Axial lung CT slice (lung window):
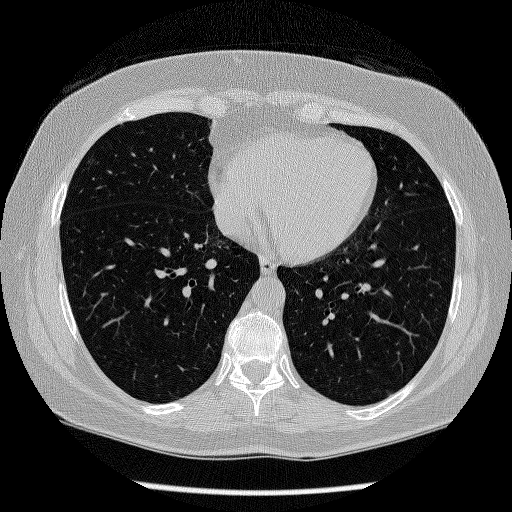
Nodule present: no